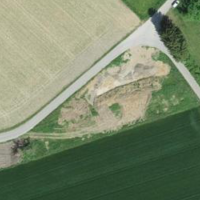
EUNIS habitat code: 52
Species observed at this site:
Melittis melissophyllum